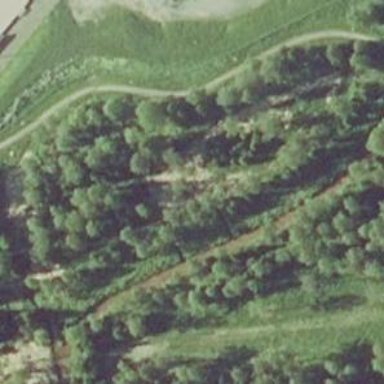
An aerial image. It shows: Disc golf basket.